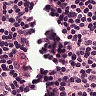
Metastatic tissue present: no